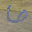
Label: 6